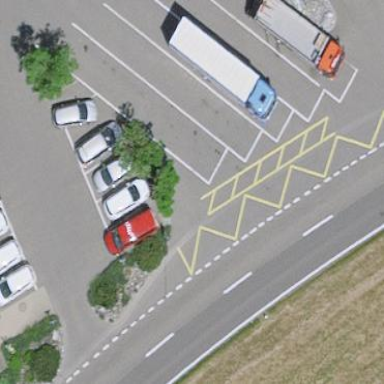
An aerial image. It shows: Parking area.